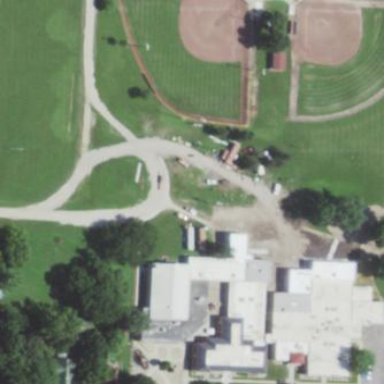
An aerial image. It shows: School.